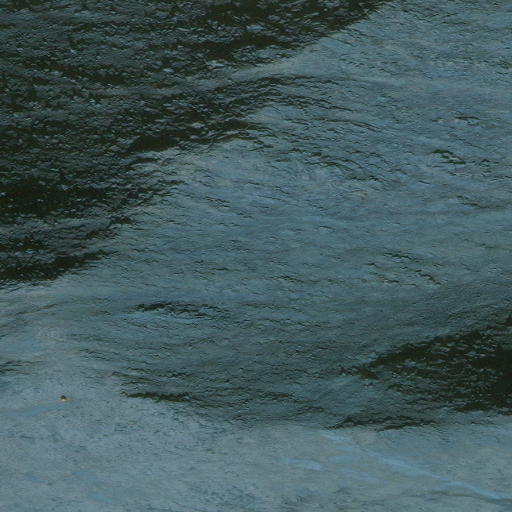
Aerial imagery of mountain in Alaska named Mount Hurst containing only unknown